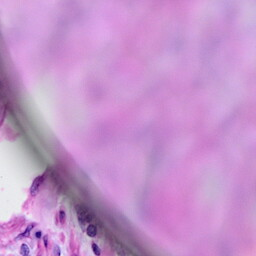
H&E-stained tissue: Cervix